Field crop: tomato
Growth stage: 1
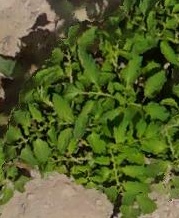
Species: tomato